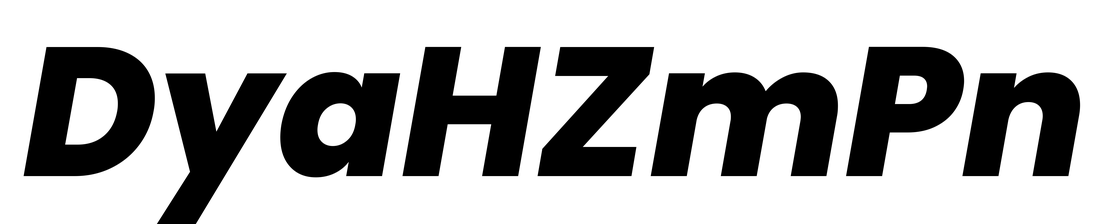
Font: Poppins-ExtraBoldItalic